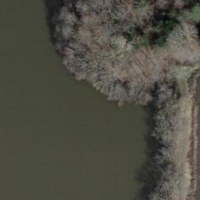
EUNIS habitat code: 44
Species observed at this site:
Lythrum salicaria
Alnus glutinosa
Fagus sylvatica